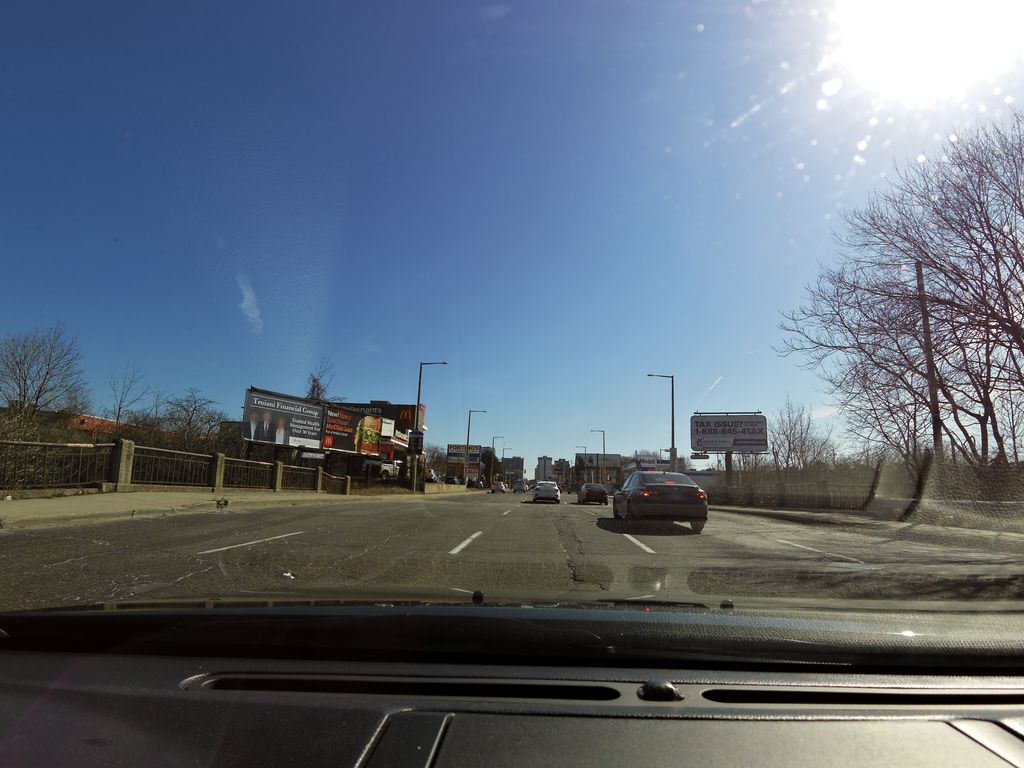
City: hamilton